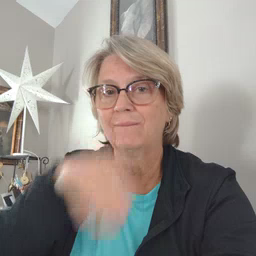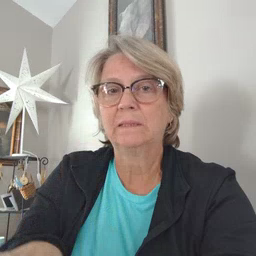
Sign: elephant